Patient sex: M
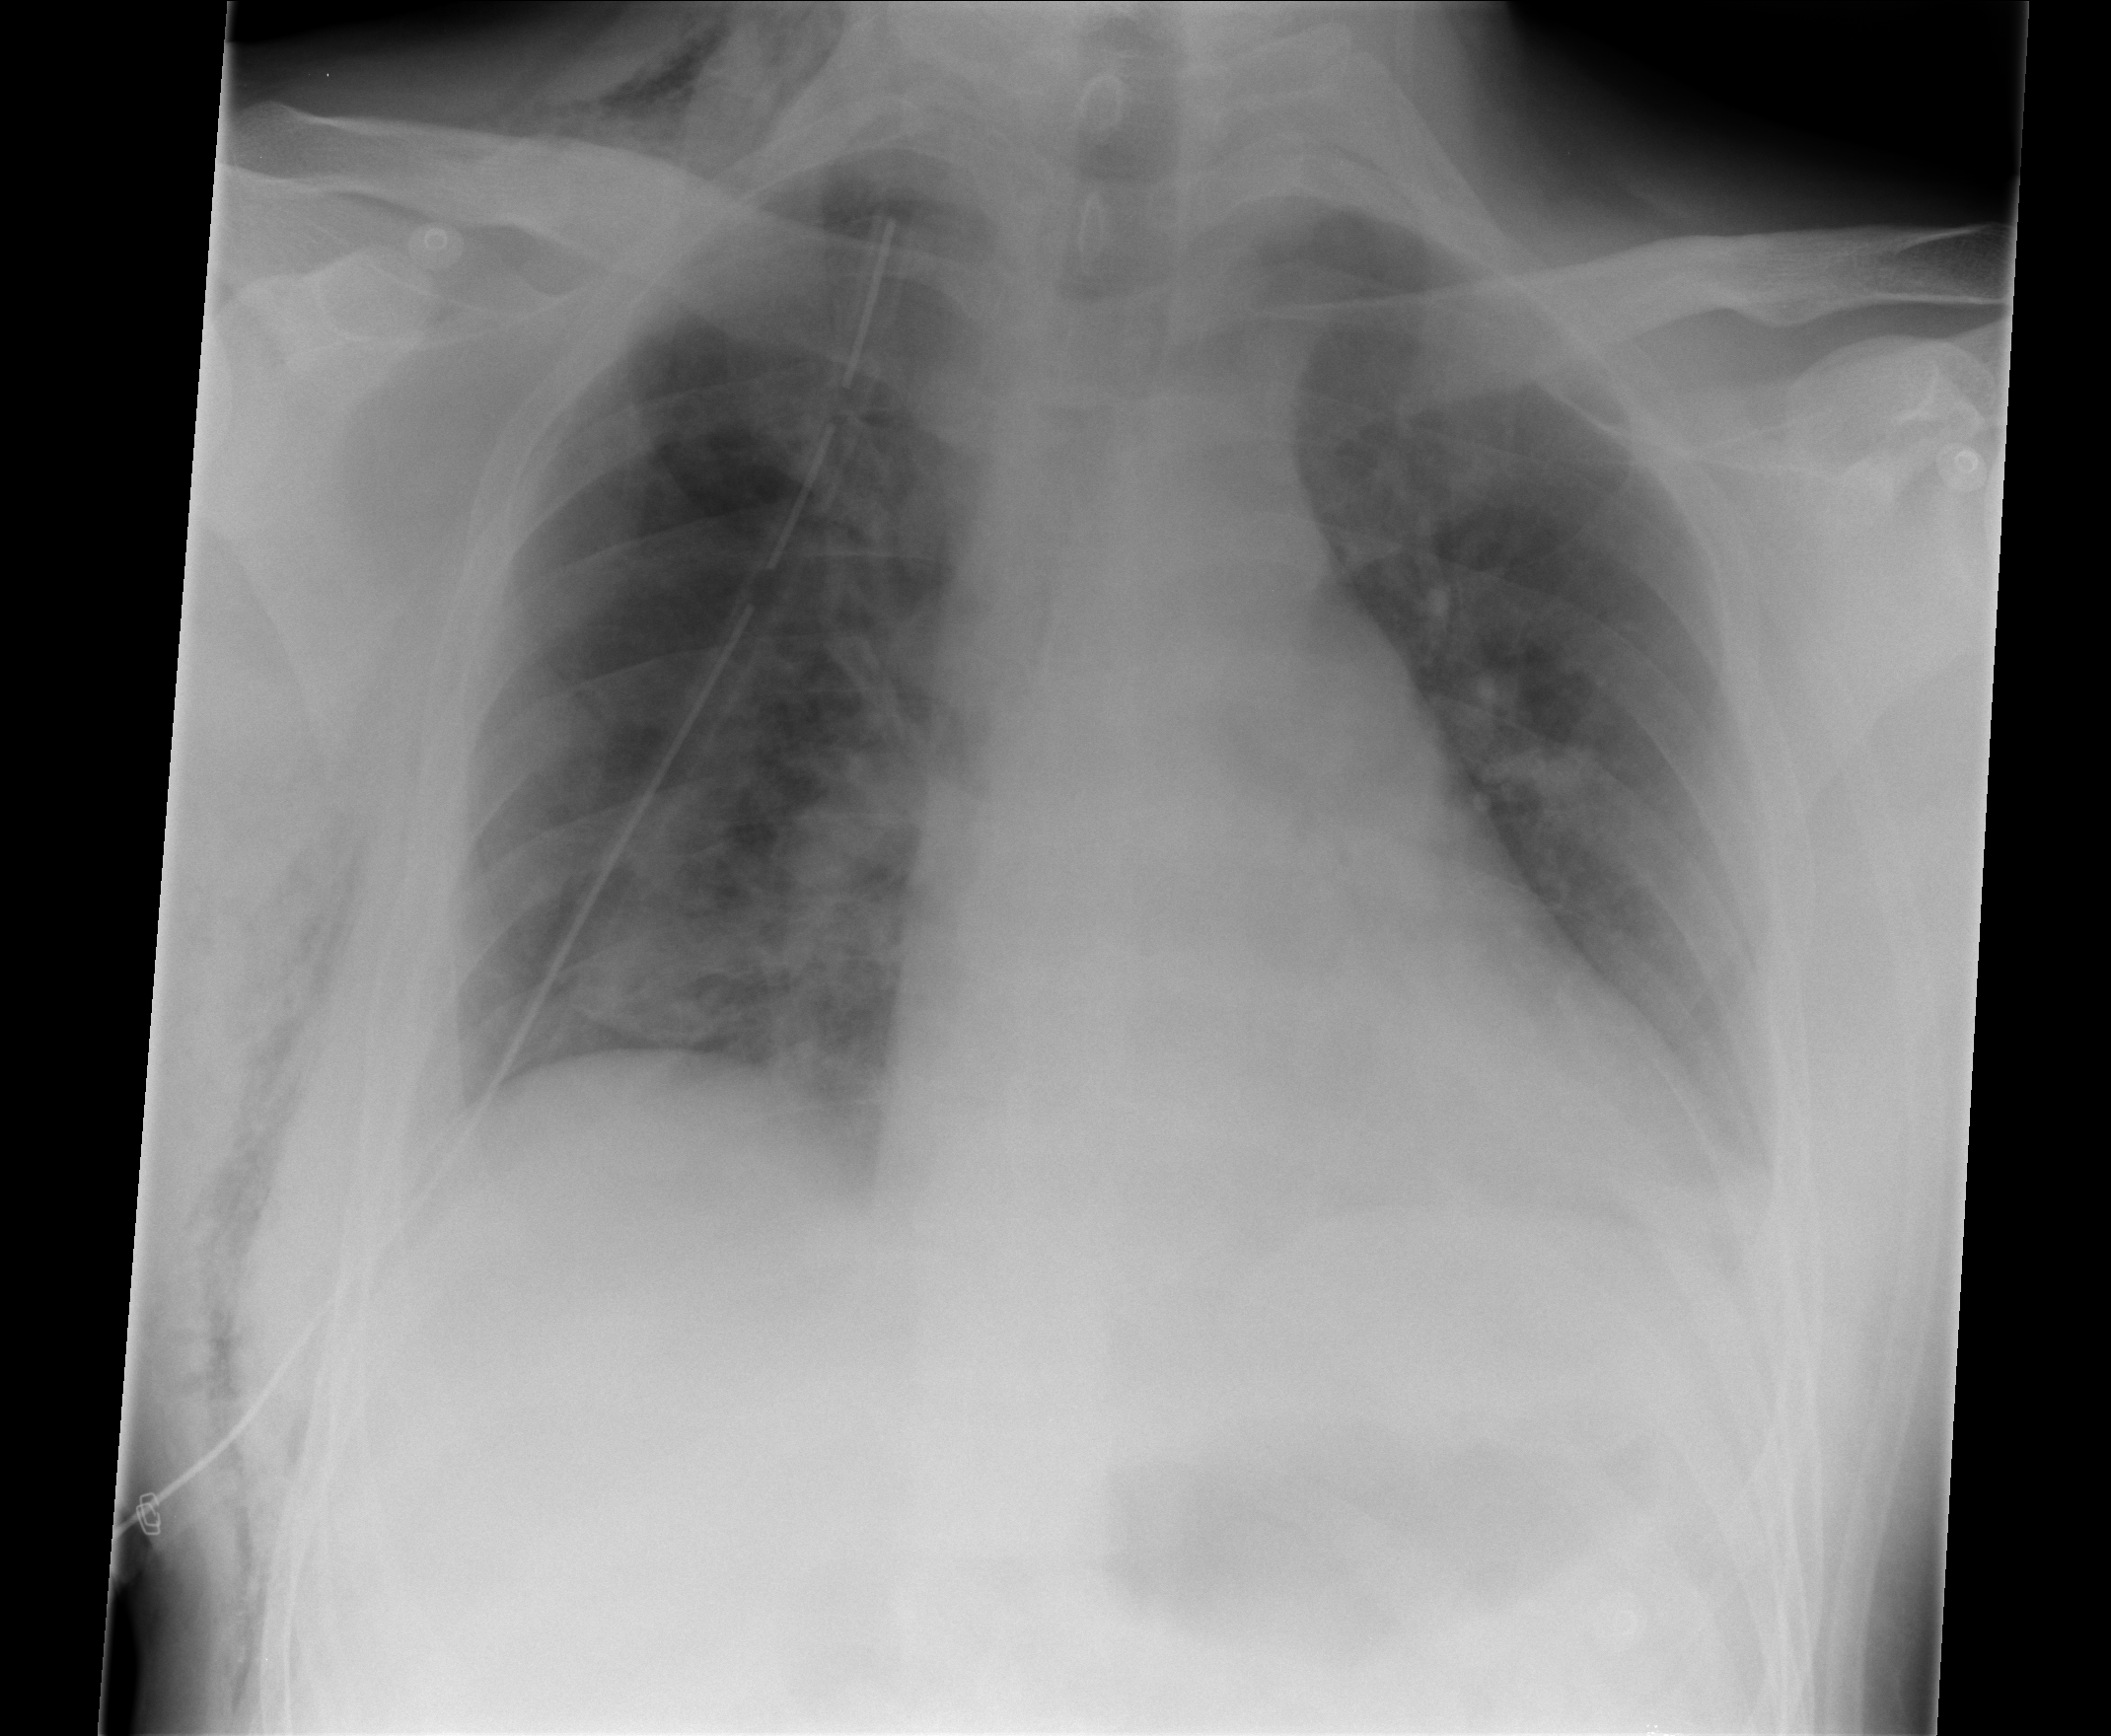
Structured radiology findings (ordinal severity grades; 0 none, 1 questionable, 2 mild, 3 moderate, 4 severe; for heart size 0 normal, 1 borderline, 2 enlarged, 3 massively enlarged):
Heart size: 1
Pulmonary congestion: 0
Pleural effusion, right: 0
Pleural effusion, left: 0
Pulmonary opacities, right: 0
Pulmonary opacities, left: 0
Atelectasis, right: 2
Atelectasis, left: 0